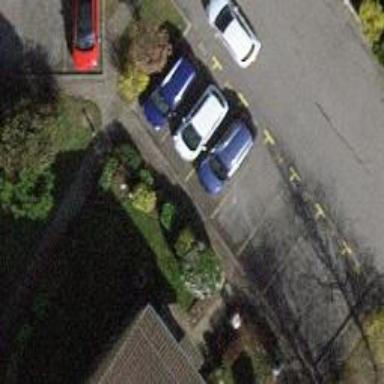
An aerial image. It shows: Street-side parking area.